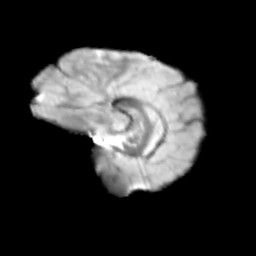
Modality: T2w
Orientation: sagittal
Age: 9
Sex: female
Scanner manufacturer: siemens
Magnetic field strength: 3 T
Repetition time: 3.8 s
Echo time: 0.07 s